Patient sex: F
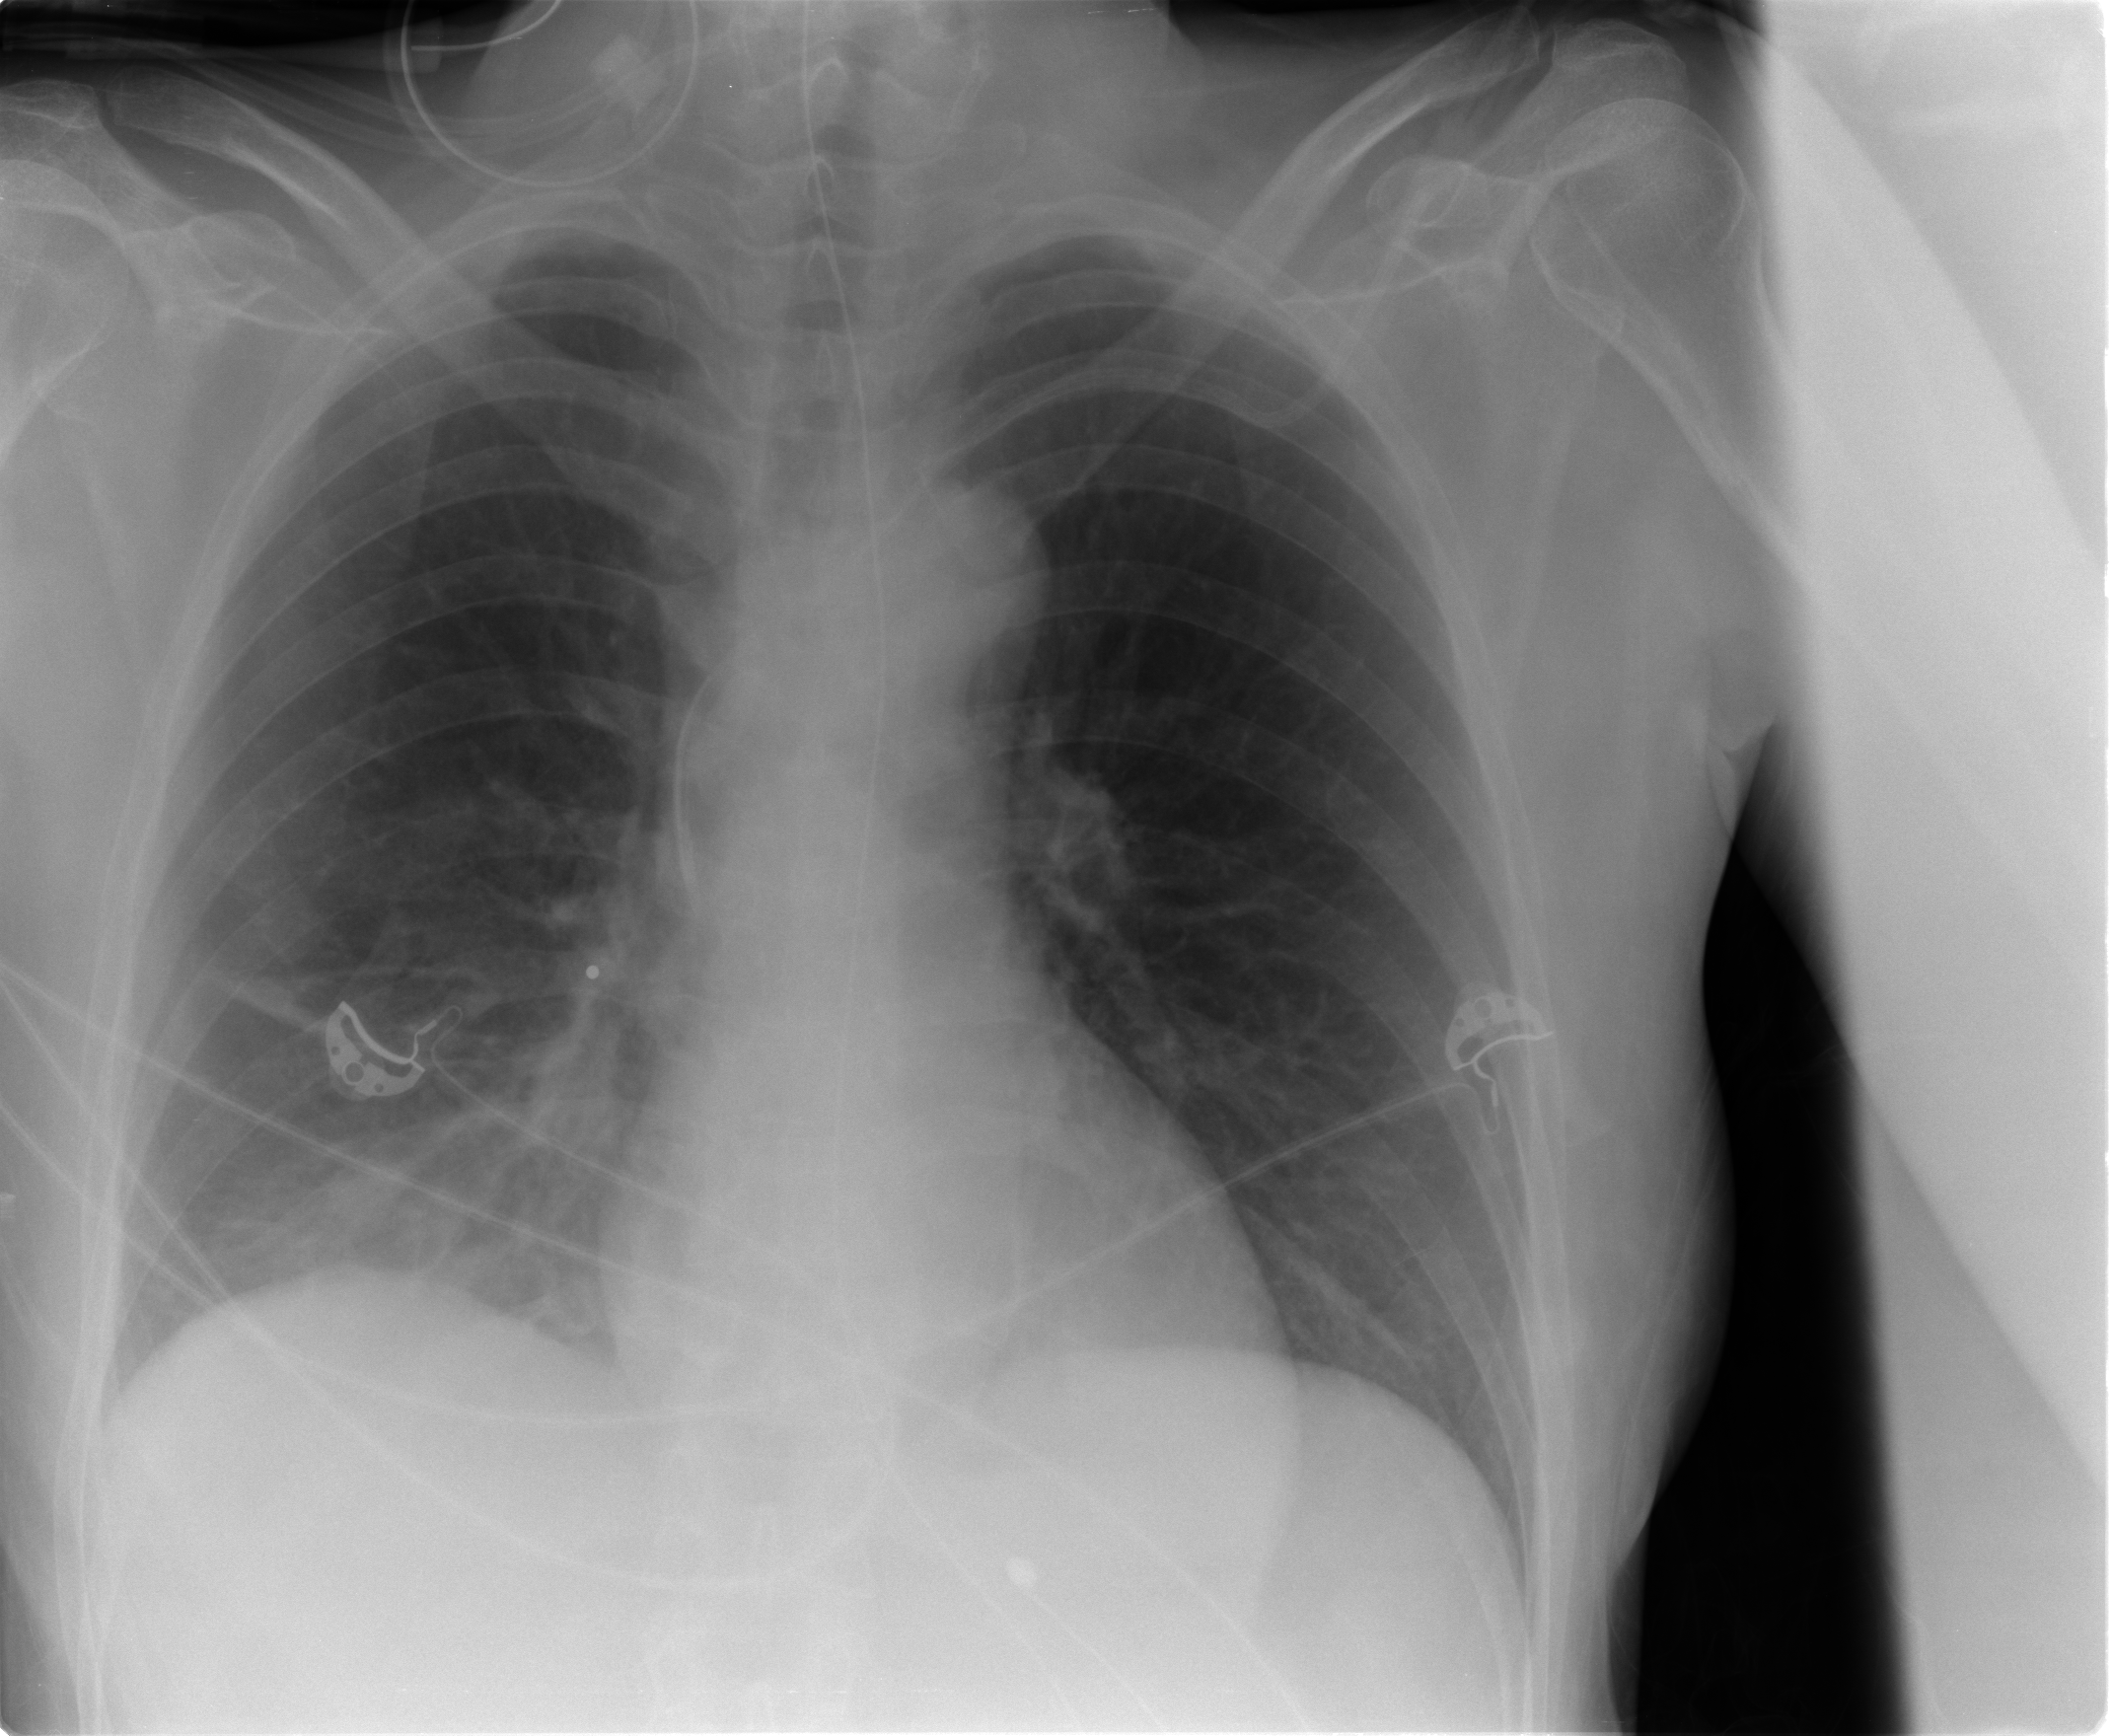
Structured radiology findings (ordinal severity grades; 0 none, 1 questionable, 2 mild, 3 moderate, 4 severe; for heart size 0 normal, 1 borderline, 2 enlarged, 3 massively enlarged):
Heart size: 0
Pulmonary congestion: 0
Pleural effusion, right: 0
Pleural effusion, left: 0
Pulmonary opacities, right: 0
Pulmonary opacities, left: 0
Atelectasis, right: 2
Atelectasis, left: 0